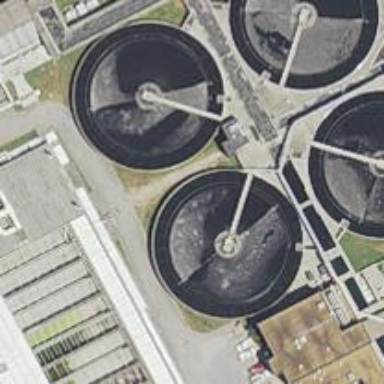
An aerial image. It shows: Image of wastewater.